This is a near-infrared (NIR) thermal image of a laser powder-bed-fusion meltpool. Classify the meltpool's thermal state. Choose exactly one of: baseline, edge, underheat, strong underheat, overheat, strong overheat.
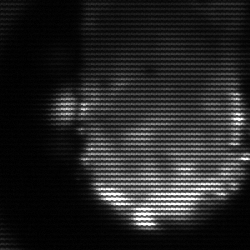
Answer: baseline